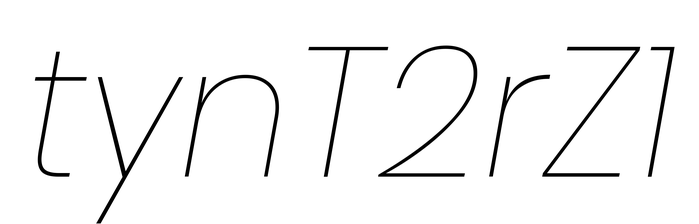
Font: Poppins-ThinItalic